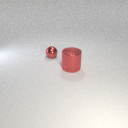
small red metal sphere behind large red metal cylinder